Aerial crown-view tile of a tropical tree (Barro Colorado Island, Panama), acquired 20250616:
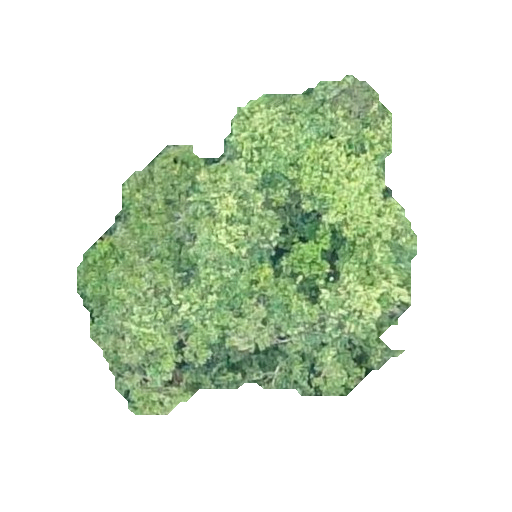
Species: Prioria copaifera
GBIF accepted scientific name: Prioria copaifera
Crown area: 115.894 m²